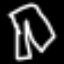
Label: pants